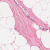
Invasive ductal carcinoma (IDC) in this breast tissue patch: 0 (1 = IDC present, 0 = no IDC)